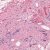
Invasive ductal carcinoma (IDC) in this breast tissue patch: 1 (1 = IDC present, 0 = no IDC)